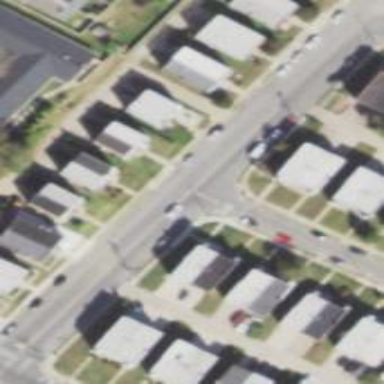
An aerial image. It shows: Alley classified as service road.